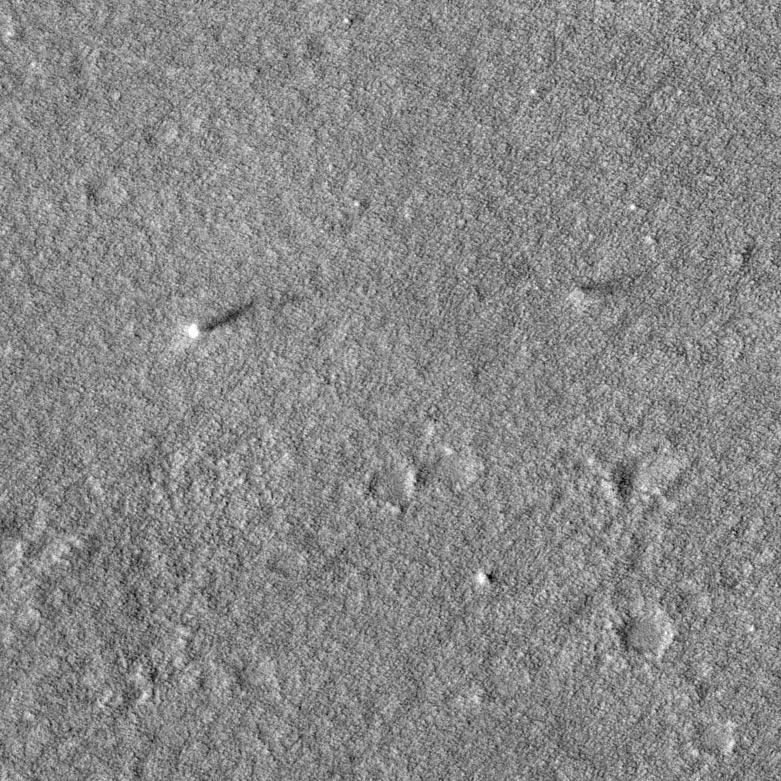
Label: dustdevil, dustdevil